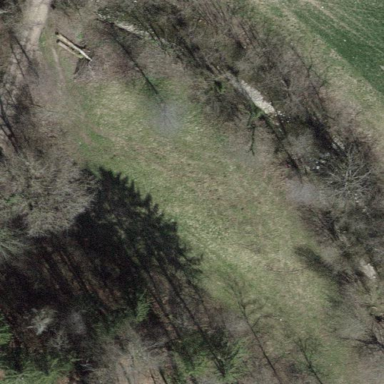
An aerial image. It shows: Beautiful meadow.